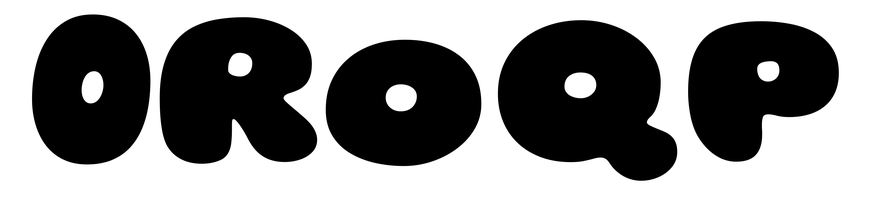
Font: Gluten_Black